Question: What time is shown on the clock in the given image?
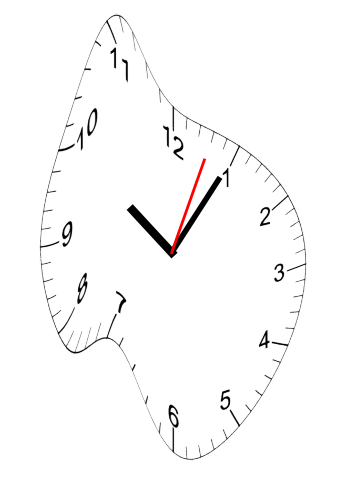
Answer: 10:05:03